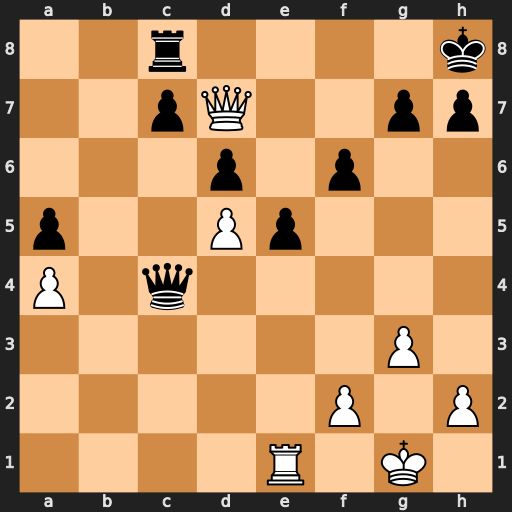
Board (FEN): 2r4k/2pQ2pp/3p1p2/p2Pp3/P1q5/6P1/5P1P/4R1K1
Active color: w
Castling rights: -
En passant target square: -
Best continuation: Qxc8#